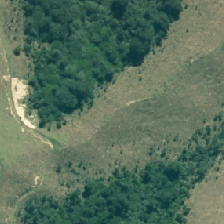
Land cover: high_producing_grassland